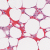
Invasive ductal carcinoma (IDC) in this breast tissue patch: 0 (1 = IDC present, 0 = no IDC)